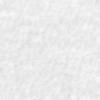
Label: no_change